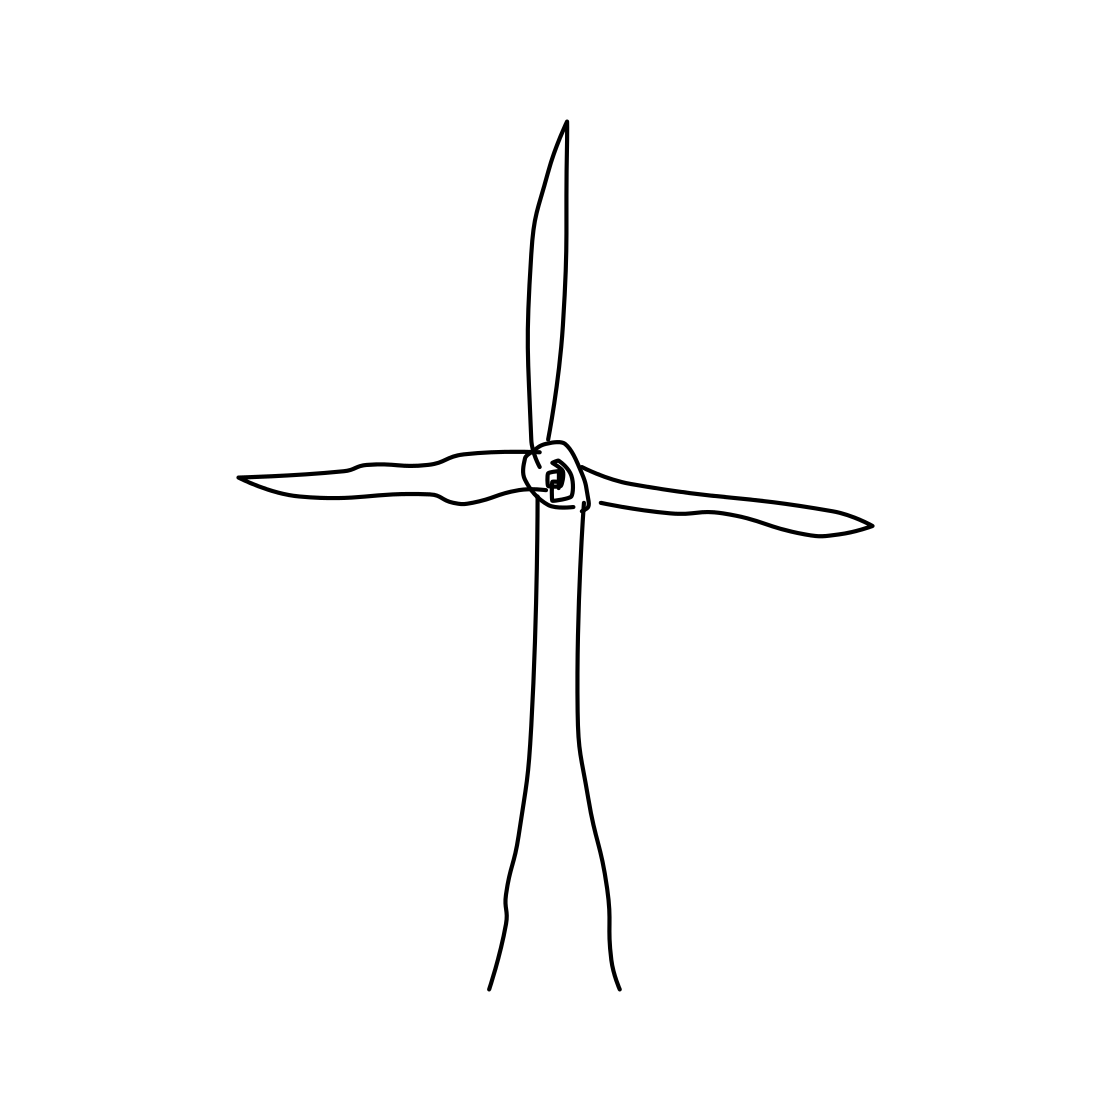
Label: windmill